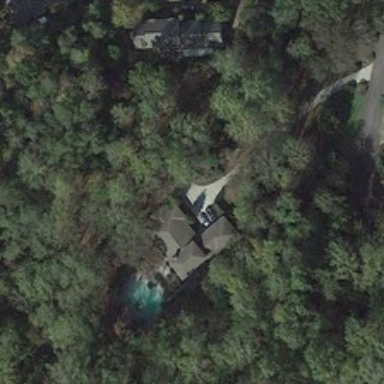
There is a dense forest on the picture with path in woodland .